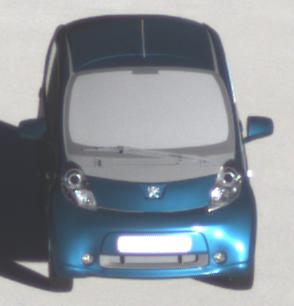
Make: Peugeot
Model: iOn
Detailed model: iOn
Model produced from: 2010/12
Model produced until: 2013/02
Doors: 5
Color: blue
Road condition: dry road
Daytime: sunrise or sunset
Contrast: high contrast